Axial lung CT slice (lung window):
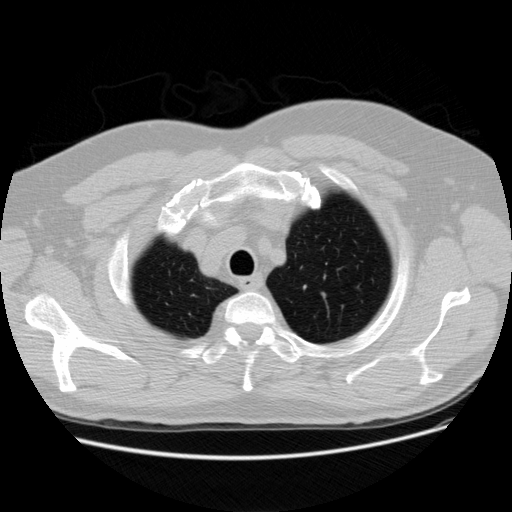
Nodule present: no